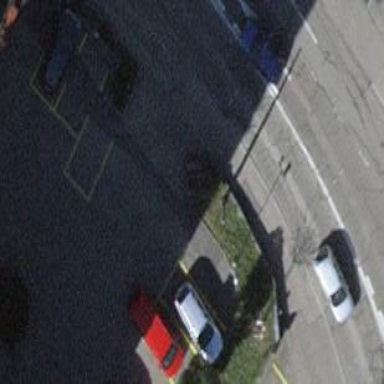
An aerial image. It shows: Parking space with normal surface.